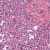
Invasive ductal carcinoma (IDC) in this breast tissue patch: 1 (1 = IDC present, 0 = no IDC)